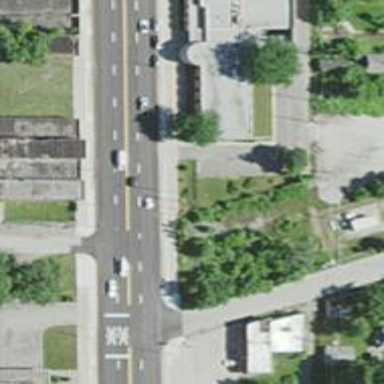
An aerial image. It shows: Unmarked crossing on the road.